Question:
I don't know why there are errors in packages.
It seems to be a problem after git clone, but it cannot be stopped because it is uncertain.
If you create a new flutter project, the packages and folders such as ios and lib will not be created together...
If you know how to solve this problem, please answer please.
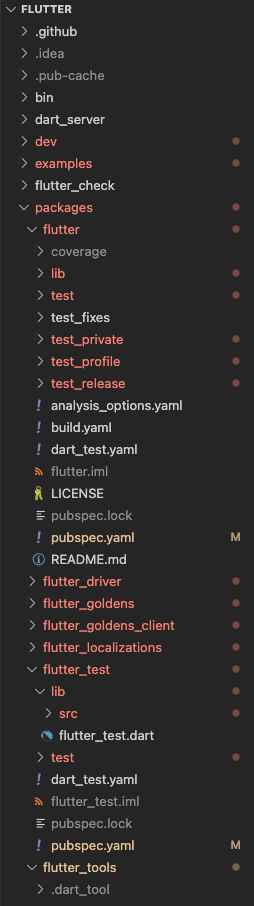
Answer: first do project clean and then pub get to get dependencies like below.
run this commands in your terminal.
'''
flutter clean
flutter pub get
'''